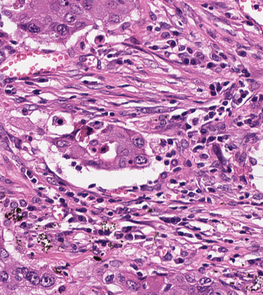
Tumor epithelial tissue: yes
Tumor-associated stroma tissue: yes
Normal tissue: no